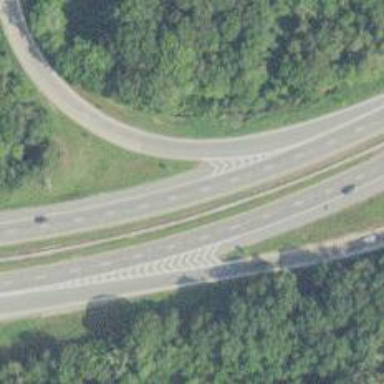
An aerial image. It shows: Expressway with asphalt surface classified as trunk highway.